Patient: sex M, age 70
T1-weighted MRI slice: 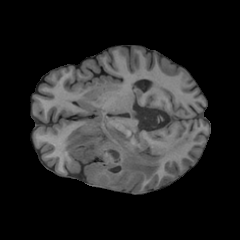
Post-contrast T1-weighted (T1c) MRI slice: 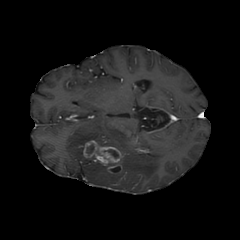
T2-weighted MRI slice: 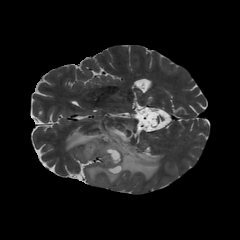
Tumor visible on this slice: yes
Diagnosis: Glioblastoma, IDH-wildtype
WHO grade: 4